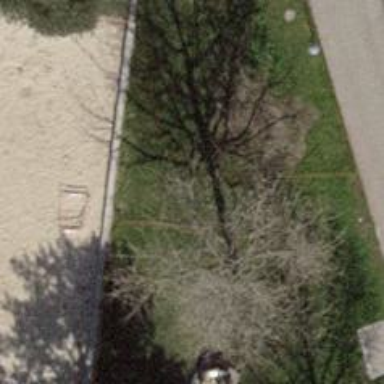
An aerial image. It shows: Picnic table located in leisure land area.